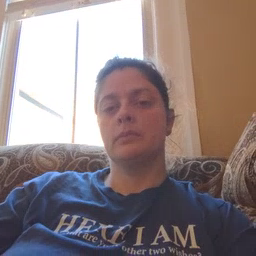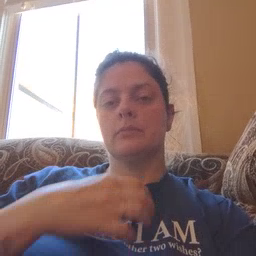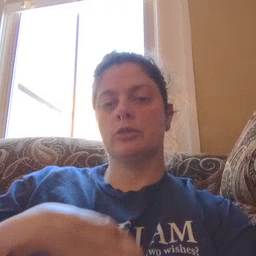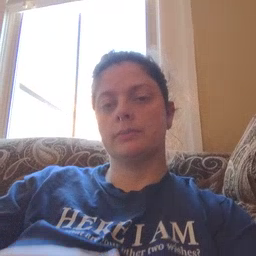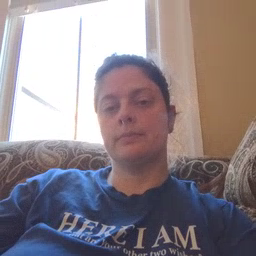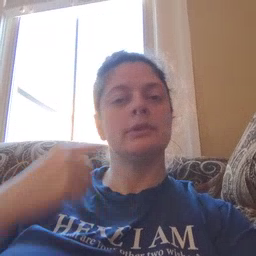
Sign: hungry